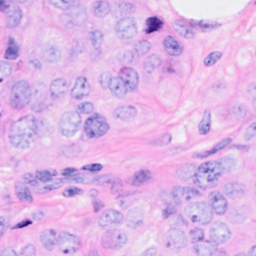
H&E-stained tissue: Breast